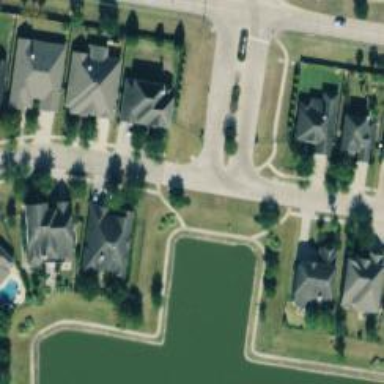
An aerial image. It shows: Residential road.